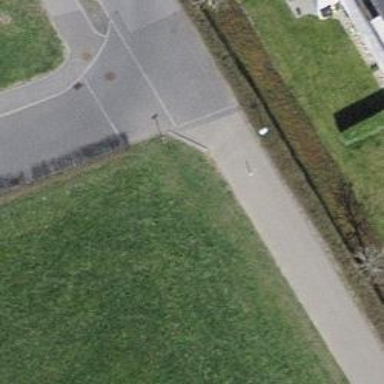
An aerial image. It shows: Bollard.